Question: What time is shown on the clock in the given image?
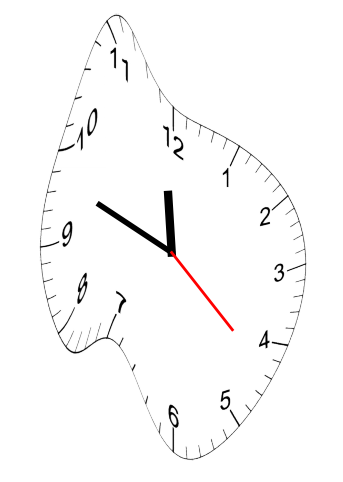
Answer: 11:48:22